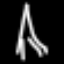
Label: The Eiffel Tower